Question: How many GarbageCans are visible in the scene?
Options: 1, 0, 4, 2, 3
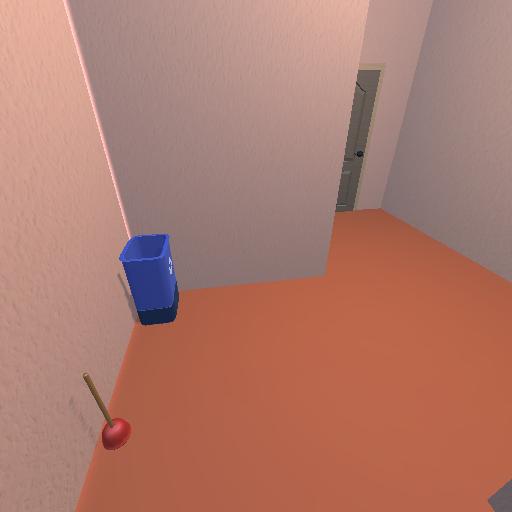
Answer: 1